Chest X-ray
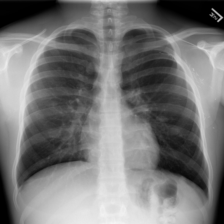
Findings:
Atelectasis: negative
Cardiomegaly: negative
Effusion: negative
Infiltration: negative
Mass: negative
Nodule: negative
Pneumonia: negative
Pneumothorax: negative
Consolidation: negative
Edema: negative
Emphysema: negative
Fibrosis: negative
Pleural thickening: negative
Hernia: negative